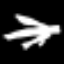
Label: airplane